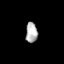
Tissue: prostate
Cell type: T cells
Senescence score: 0.8518
Nuclear area (px): 239
Mean DAPI intensity: 174.49